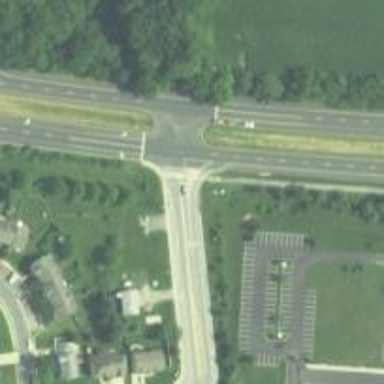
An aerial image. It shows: Trunk link highway.